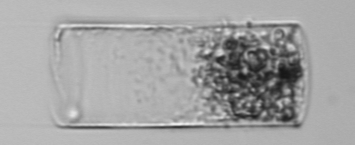
Label: Guinardia_flaccida